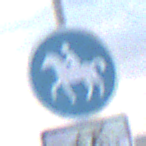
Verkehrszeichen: Reitweg
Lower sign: EinspurigeFahrzeugeFrei6
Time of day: SunriseSunset
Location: Outdoor (Nature)
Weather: PartlyCloudy
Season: NotSpecified
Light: Natural